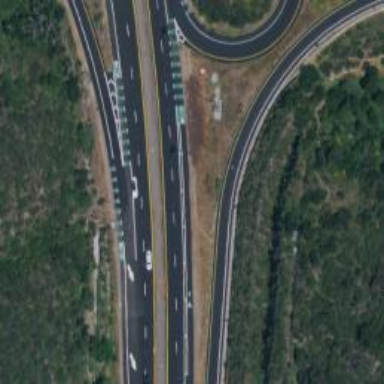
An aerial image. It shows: Expressway with asphalt surface classified as trunk highway.